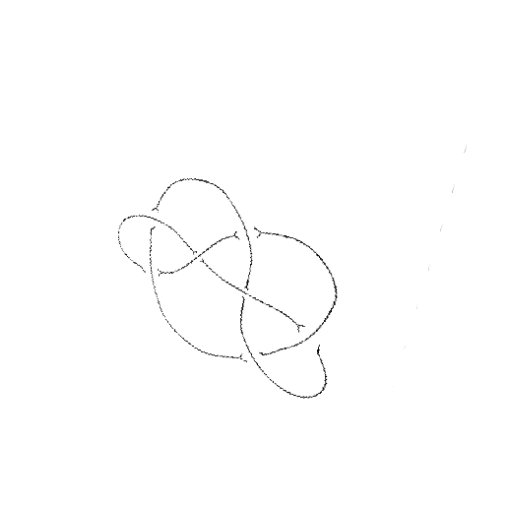
Crossing number: 7